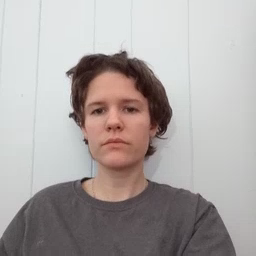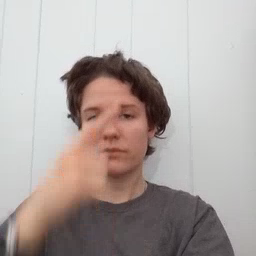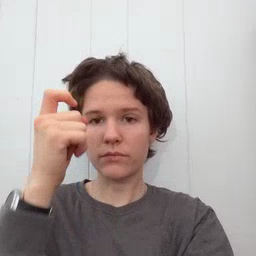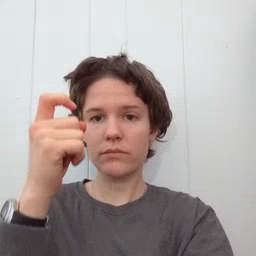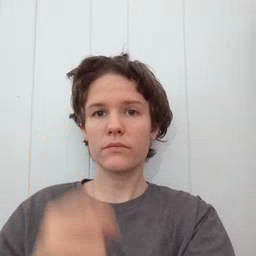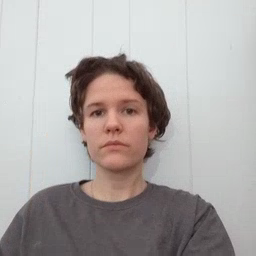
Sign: because